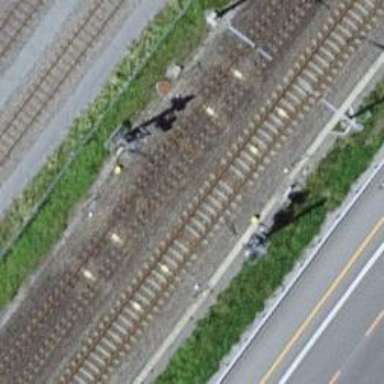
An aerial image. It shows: Railway signal.